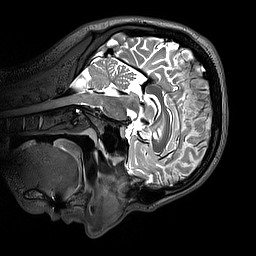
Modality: T2w
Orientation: sagittal
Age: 23
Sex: male
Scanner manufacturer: siemens
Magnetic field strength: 3 T
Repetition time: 3.2 s
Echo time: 0.412 s